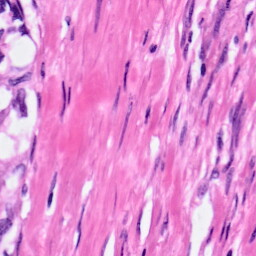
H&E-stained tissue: Pancreatic